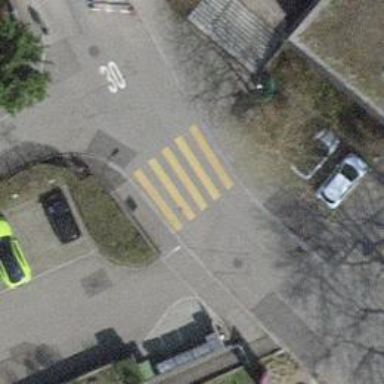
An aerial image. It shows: Asphalt sidewalk along the footway.